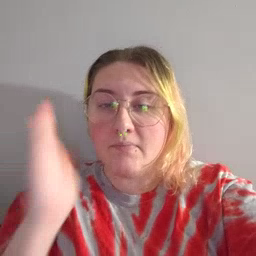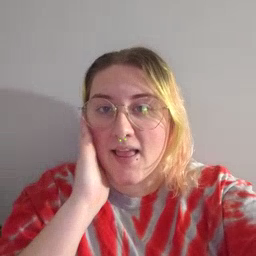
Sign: bed